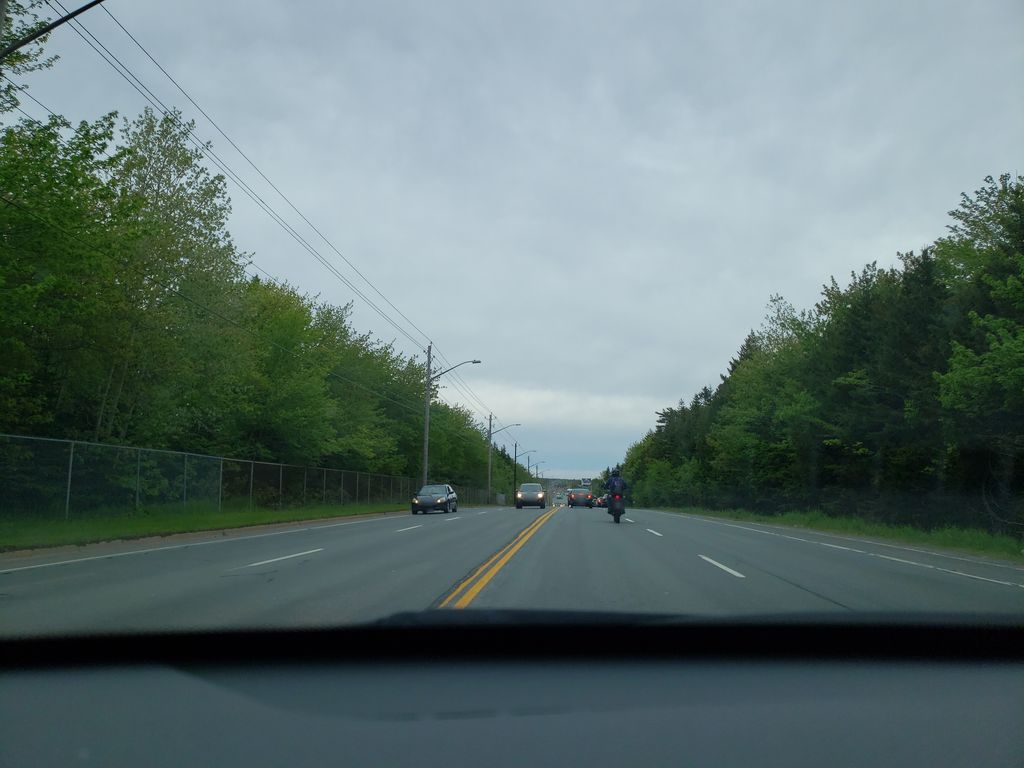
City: halifax